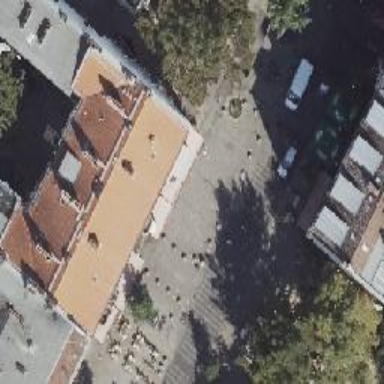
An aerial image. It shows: Ice cream stand or shop.